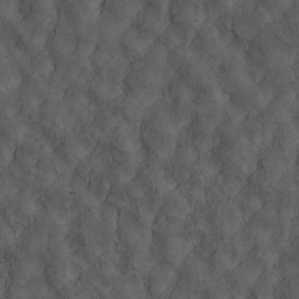
Label: non_frost